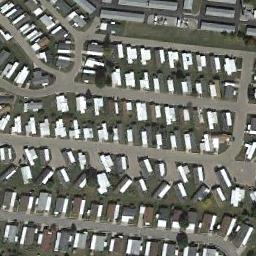
Label: residential